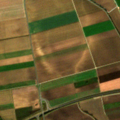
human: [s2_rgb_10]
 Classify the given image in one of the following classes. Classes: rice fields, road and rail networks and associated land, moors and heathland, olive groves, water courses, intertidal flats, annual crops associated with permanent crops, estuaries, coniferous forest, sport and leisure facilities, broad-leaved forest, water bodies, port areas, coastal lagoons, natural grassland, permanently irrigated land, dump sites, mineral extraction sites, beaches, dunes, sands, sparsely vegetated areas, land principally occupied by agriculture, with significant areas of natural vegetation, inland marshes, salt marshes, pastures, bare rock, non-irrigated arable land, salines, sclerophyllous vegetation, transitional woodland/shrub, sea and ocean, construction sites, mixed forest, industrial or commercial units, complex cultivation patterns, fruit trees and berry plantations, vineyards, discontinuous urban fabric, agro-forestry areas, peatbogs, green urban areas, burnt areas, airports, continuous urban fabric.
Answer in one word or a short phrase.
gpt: non-irrigated arable land